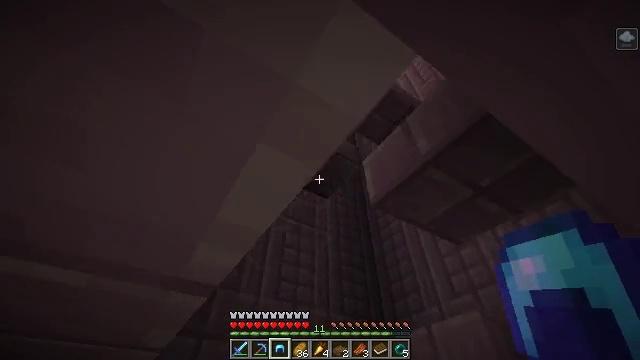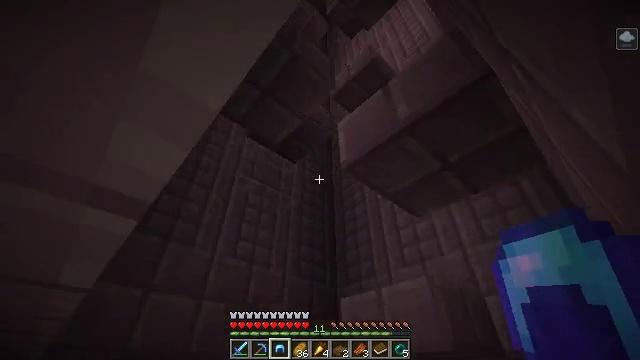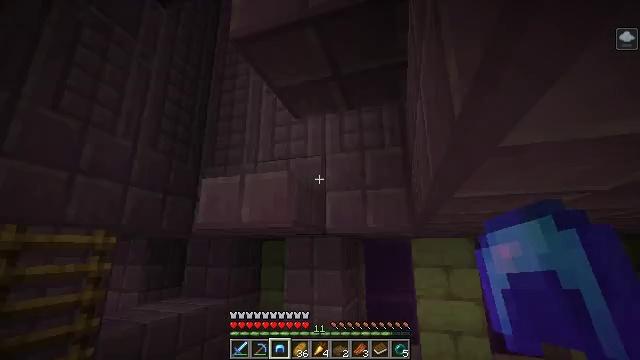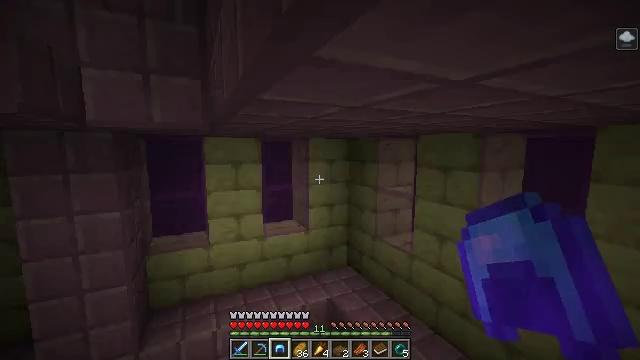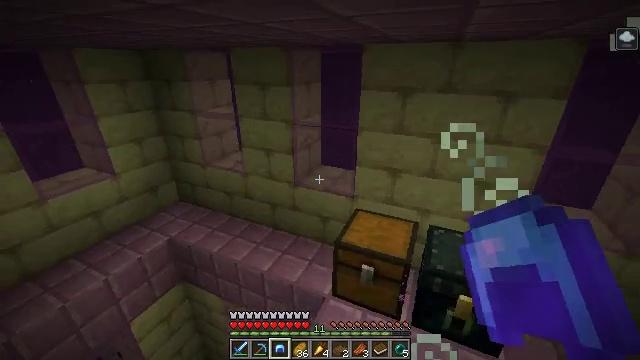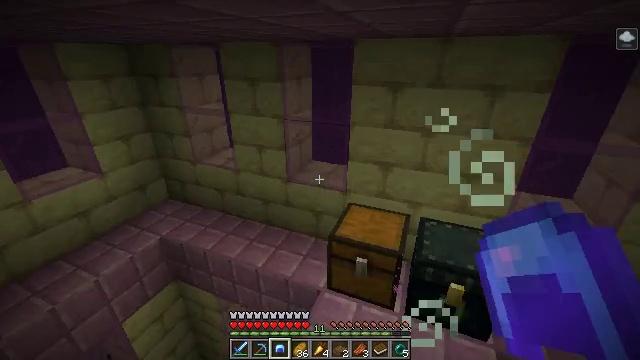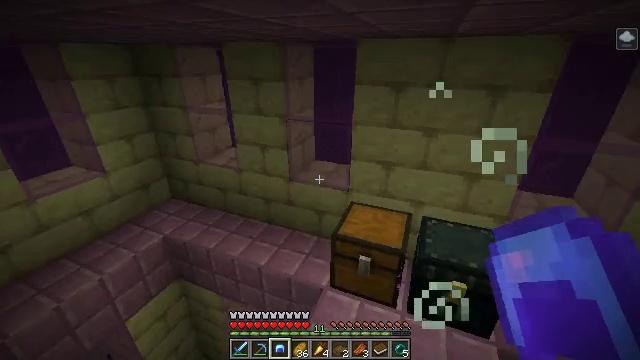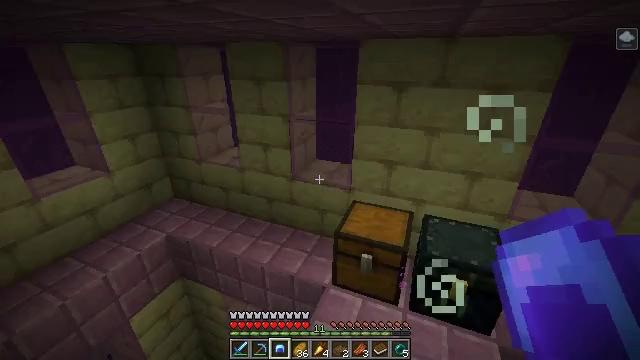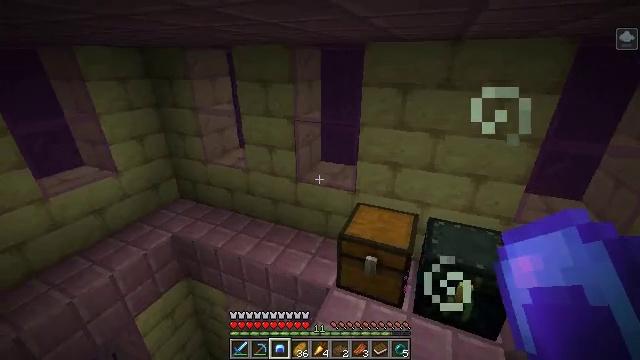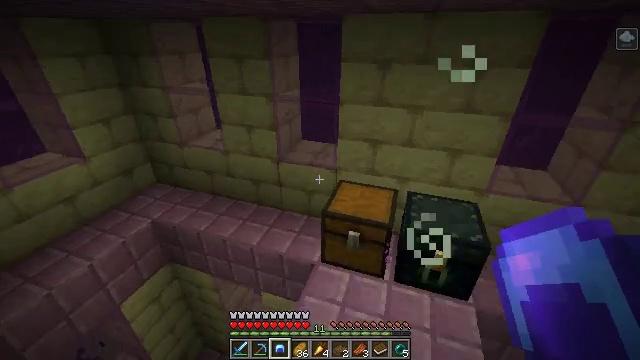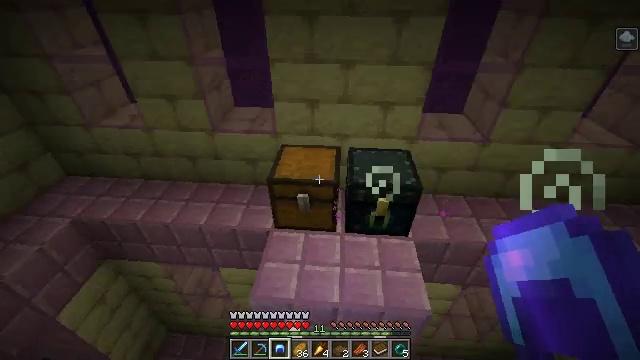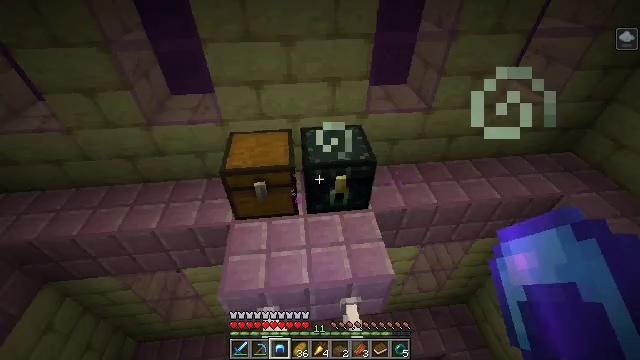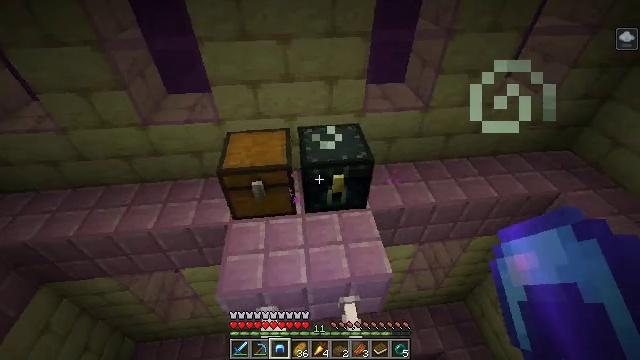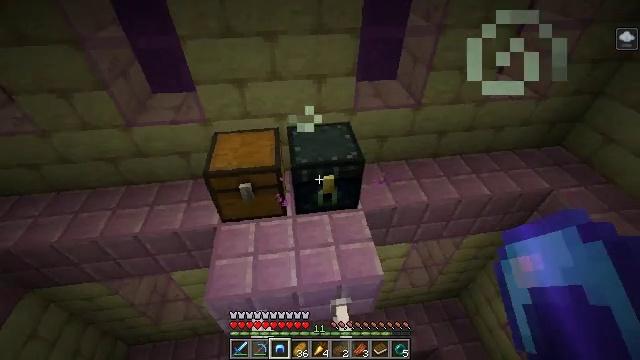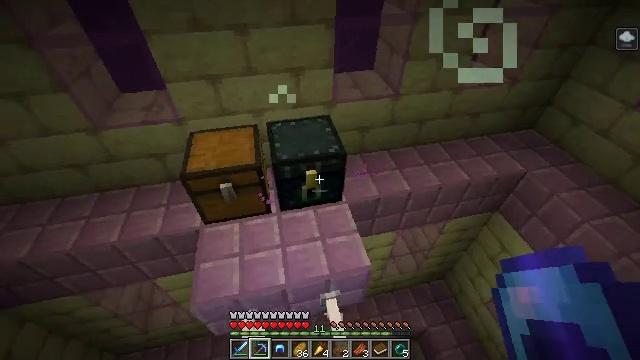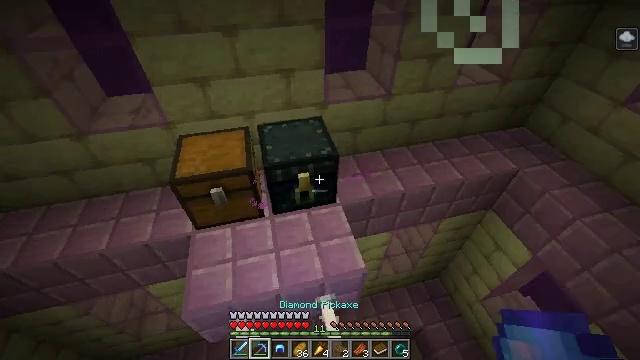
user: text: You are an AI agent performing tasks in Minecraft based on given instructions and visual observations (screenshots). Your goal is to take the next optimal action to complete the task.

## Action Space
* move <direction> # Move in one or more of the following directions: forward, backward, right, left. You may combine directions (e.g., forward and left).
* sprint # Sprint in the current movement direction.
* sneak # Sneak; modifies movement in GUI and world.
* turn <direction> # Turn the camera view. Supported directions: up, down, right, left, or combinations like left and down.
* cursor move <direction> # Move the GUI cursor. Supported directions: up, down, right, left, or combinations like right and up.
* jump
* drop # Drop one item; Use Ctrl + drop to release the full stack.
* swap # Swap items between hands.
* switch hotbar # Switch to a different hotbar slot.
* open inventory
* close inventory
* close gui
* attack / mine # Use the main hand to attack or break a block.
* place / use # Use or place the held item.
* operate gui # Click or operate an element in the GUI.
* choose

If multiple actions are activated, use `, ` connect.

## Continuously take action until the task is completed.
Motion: motion action
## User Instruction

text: Left click on the ender chest to mine.
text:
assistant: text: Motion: turn right and down
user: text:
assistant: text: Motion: turn right and down
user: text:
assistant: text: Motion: turn right and down
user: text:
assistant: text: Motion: turn right and down
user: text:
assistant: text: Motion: turn right
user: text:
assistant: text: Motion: no_op
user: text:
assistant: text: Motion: move right
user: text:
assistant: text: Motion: move forward and move right, turn left
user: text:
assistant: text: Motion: move forward and move right, turn right and down
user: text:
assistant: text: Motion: move forward and move right, turn right and down
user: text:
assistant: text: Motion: move forward and move right, turn right and down
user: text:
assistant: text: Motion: move forward and move right
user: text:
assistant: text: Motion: move forward and move right, turn right
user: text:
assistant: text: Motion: move forward, turn right and down, switch to hotbar 2
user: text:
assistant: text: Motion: move forward, turn right, switch to hotbar 2
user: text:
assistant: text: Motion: move forward, switch to hotbar 2
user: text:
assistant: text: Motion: move forward, switch to hotbar 2
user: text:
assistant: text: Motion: move forward, turn left and down
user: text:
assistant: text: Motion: move forward, turn left
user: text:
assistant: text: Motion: move forward, turn left
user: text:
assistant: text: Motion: move forward, turn left and down, attack / mine
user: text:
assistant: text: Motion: move forward, turn left and down, attack / mine
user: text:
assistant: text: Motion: move forward, turn left and down, attack / mine
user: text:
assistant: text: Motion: turn down, attack / mine
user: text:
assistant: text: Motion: attack / mine
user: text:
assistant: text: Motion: turn left and down, attack / mine
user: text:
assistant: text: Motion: turn left and down, attack / mine
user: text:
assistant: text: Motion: attack / mine
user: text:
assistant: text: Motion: attack / mine
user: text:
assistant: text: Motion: attack / mine